Interaction volume radius: 5 \u00c5
Interaction volume height: 10 \u00c5
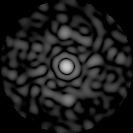
Disorder parameter: 0.8537